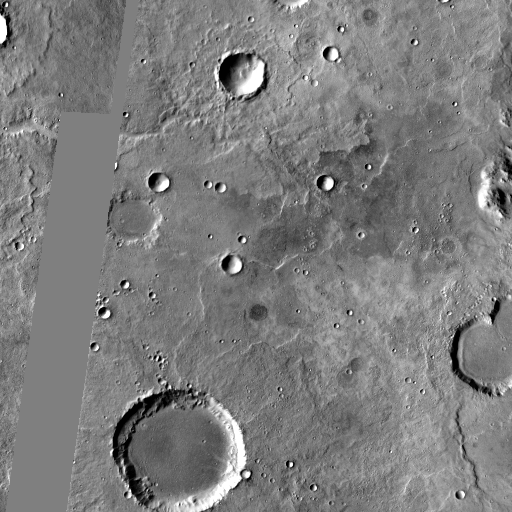
Crater classes present: Background, Other, Layered, Buried, Secondary